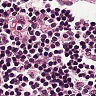
Metastatic tissue present: no